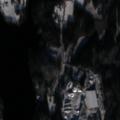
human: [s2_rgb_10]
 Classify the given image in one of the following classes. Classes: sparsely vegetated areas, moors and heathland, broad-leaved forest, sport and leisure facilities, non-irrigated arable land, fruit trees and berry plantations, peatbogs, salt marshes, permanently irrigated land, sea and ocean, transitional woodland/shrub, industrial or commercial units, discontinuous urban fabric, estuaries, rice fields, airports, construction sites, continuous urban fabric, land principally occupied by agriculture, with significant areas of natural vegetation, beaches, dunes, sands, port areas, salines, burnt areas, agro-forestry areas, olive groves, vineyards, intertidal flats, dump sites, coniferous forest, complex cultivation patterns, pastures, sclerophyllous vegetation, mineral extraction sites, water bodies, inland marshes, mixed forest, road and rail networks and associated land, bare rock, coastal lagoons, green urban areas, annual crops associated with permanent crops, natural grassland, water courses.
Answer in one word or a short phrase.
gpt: construction sites, coniferous forest, mixed forest, water bodies